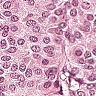
Metastatic tissue present: yes